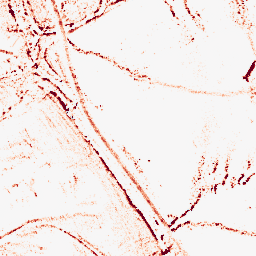
Category: morphological
Decomposition family: morphological_ellipse
Decomposition parameters: operation: opening
width: 5
height: 5
Upsampling method: regularized
Upsampling parameters: scale: 4
lambda_reg: 0.01
Upsampling scale: 4